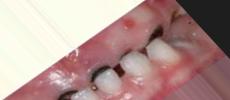
Condition: Caries